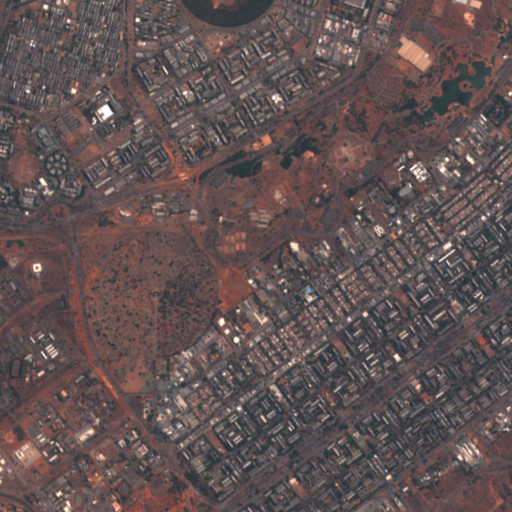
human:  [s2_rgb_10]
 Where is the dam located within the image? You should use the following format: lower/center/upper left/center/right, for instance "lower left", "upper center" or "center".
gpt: The dam is located in the upper right of the image.
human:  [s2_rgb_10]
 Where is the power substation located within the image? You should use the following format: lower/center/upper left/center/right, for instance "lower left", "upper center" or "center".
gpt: The power substation is located in the upper right of the image.
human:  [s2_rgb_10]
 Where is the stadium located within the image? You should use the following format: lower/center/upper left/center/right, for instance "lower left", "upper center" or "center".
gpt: The stadium is located in the center right of the image.
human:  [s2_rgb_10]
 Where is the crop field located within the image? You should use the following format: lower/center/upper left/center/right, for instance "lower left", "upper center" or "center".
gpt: There is no crop field in the image.